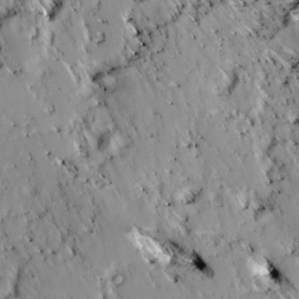
Label: non_frost